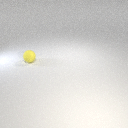
small yellow rubber sphere